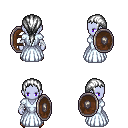
a pixel art fantasy rpg character, female body template, dark elf, purple skin, underdress, teal pants, white ponytail hairstyle, white cloth bandages, gold boots, shield, four views (front, back, left, right), 2x2 character sprite sheet, small pixel art, hard edges, no anti-aliasing